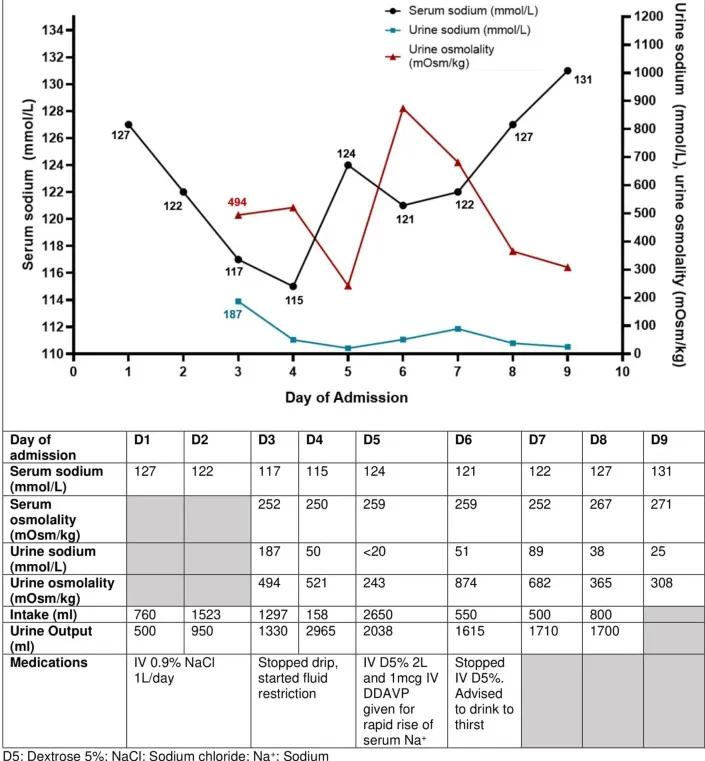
Trend of serum sodium concentrations, urine sodium concentrations, and urine osmolality with the interventions taken in Case 2 with recurrent SIADH. The current SIADH episode illustrated here was caused by dyspepsia from gastritis. His urine sodium concentration was elevated at 187 mmol/L initially and reduced as his hyponatremia due to SIADH improved. The urine biochemistry was performed on urinary spot samples.
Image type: pathology (masson_trichrome)